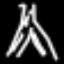
Label: The Eiffel Tower